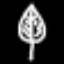
Label: leaf